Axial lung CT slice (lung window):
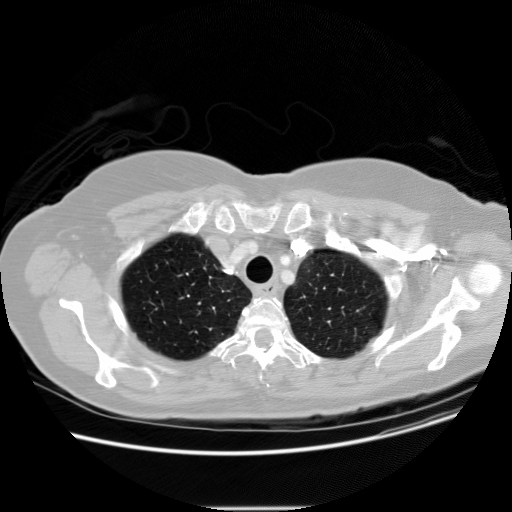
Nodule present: no